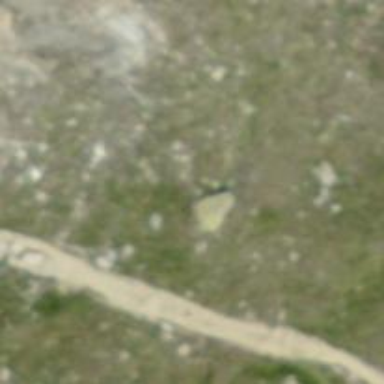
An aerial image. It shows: Path.